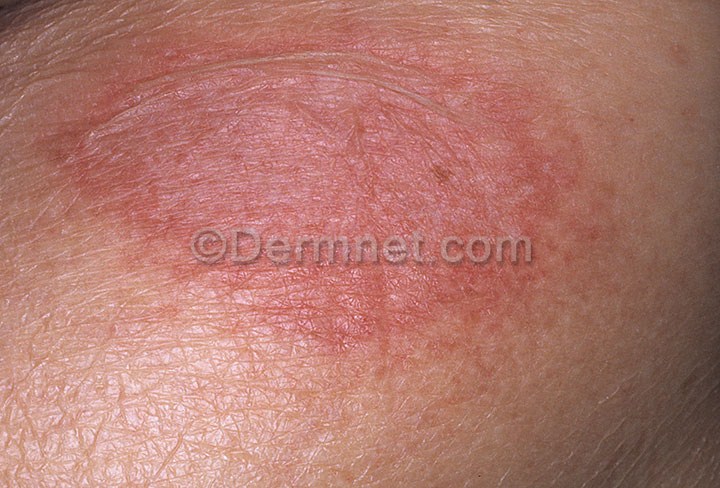
Disease: Exanthems and Drug Eruptions